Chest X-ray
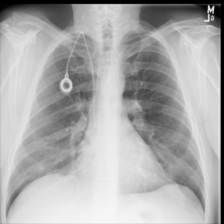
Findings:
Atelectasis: negative
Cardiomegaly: negative
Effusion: negative
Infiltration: negative
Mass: negative
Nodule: negative
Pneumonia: negative
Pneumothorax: negative
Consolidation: negative
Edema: negative
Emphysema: negative
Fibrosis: negative
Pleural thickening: negative
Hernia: negative